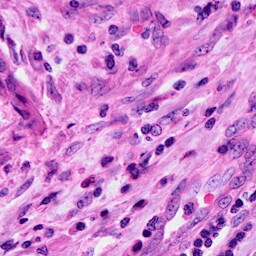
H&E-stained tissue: Cervix